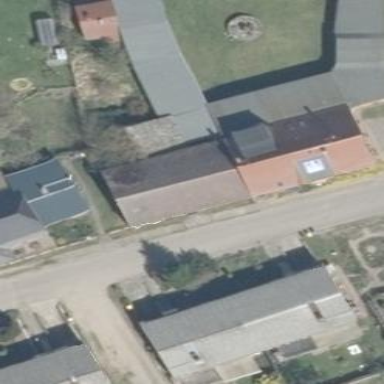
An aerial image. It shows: Simple and straightforward house.